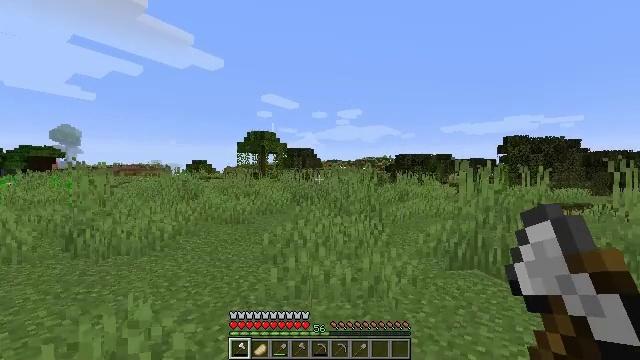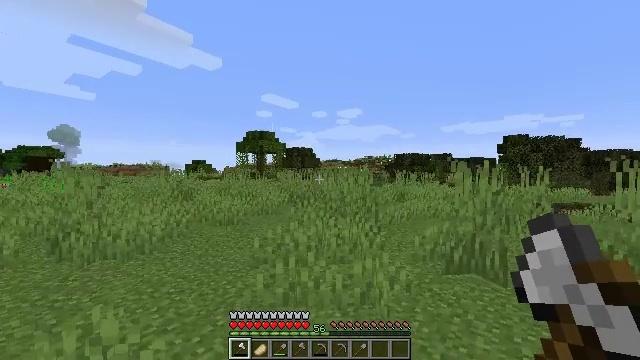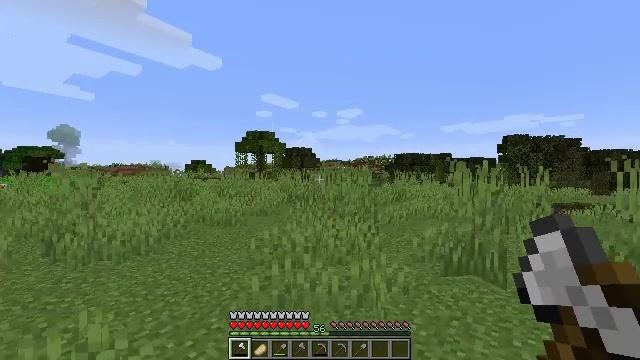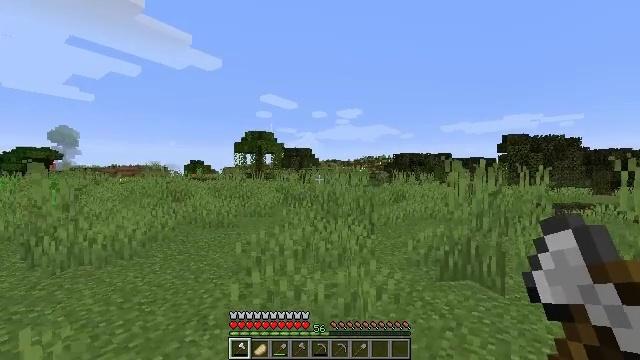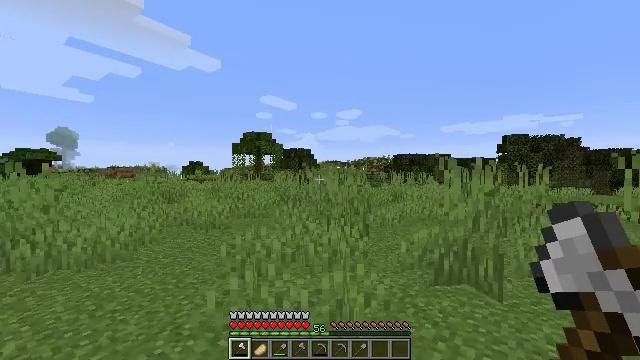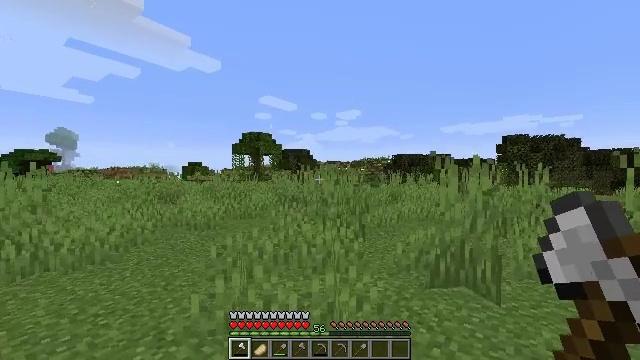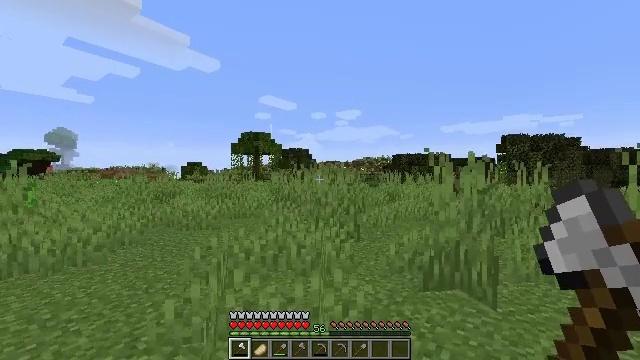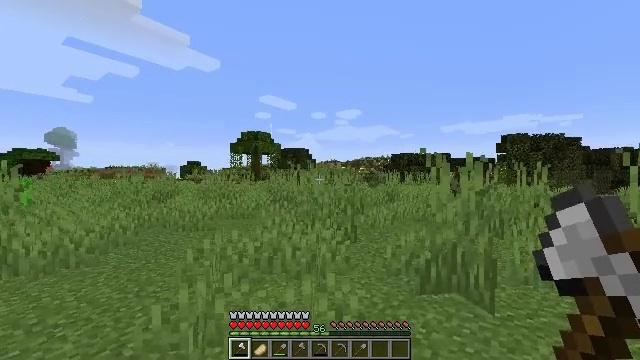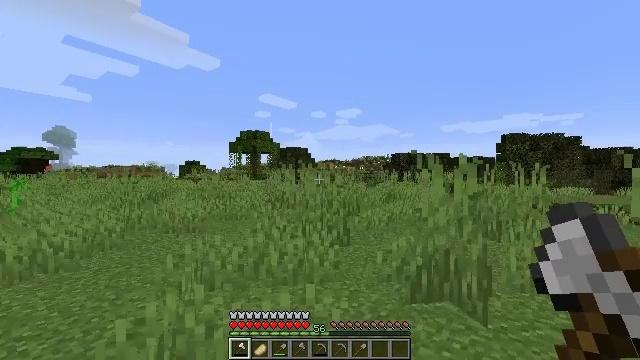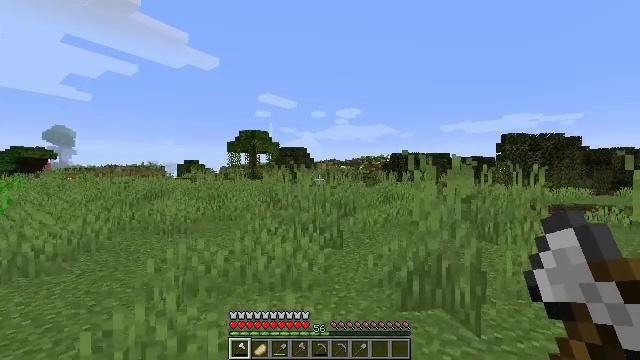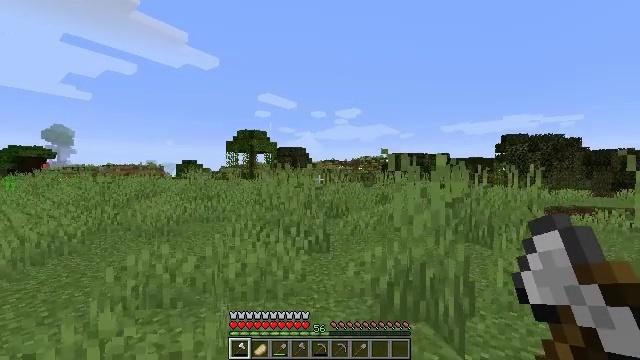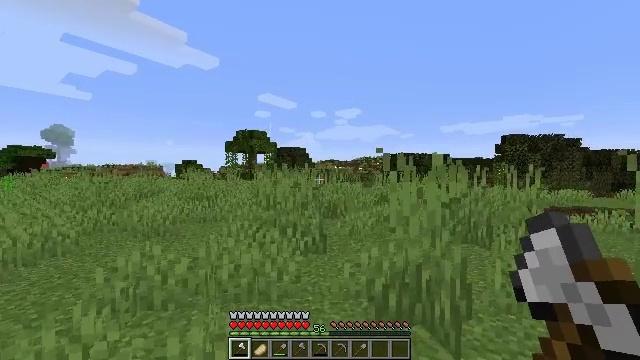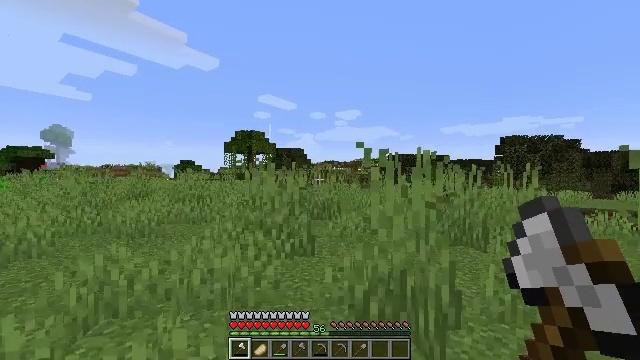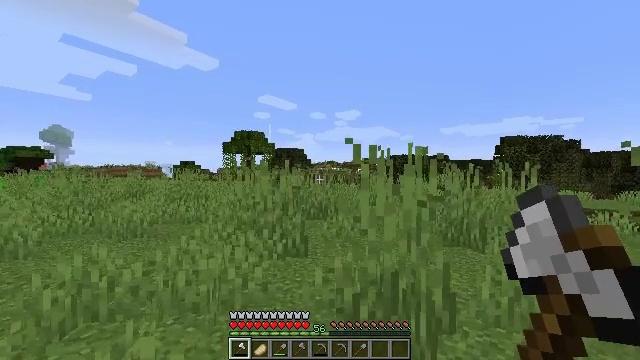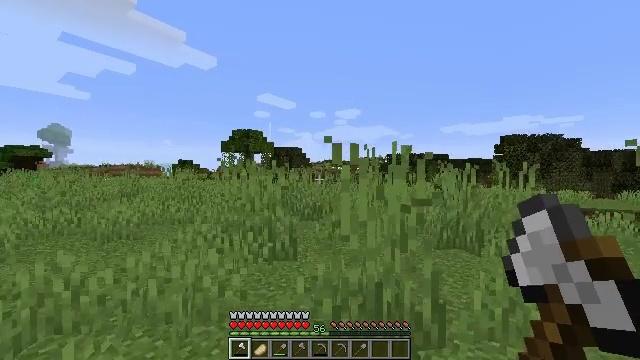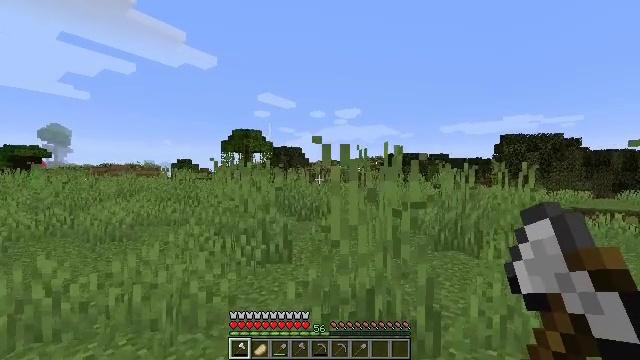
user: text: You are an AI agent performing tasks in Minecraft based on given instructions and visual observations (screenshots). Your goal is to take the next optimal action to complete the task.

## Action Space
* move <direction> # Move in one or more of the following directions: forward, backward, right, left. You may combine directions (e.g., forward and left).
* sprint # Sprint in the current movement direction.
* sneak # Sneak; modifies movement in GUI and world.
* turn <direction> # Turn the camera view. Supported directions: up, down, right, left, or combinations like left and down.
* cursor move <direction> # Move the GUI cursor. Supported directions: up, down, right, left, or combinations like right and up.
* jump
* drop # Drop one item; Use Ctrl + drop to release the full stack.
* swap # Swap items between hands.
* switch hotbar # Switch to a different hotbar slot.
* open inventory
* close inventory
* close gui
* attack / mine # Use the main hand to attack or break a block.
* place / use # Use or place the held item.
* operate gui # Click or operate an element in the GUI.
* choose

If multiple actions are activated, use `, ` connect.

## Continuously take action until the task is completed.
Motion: motion action
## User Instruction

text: Collect clay by holding down the left mouse button.
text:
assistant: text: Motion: move forward and move right
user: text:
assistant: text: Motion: move forward and move right
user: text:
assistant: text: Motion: move forward and move right
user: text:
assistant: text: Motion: move forward and move right
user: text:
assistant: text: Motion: move forward and move right
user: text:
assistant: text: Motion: move forward and move right
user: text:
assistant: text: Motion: move forward and move right
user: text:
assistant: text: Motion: move forward and move right
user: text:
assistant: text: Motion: move forward and move right
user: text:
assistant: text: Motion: move forward and move right
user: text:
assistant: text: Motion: move forward and move right
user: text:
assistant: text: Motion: move forward and move right
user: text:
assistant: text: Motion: move forward and move right
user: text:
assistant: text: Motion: move forward and move right
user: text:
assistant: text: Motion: move forward and move right
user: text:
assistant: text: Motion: move forward and move right
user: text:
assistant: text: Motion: move forward and move right
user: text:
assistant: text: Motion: move forward and move right
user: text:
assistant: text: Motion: move forward and move right
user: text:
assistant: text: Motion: move forward and move right
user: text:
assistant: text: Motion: move forward and move right
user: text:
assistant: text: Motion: move forward and move right
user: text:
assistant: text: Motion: move forward and move right
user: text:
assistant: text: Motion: move forward and move right
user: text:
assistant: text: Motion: move forward and move right
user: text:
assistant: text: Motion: move forward and move right
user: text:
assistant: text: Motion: move forward and move right
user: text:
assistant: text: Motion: move forward and move right
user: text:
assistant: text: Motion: move forward and move right
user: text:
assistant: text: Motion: move forward and move right